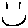
Label: smiley face